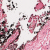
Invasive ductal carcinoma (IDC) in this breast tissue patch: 0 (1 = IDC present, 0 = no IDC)